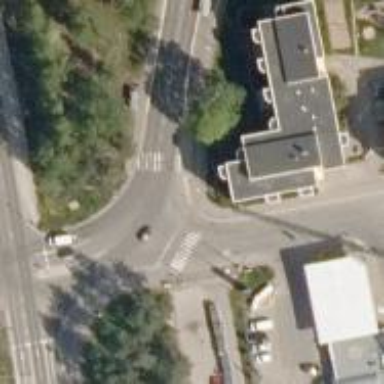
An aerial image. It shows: Asphalt cycleway with crossing.